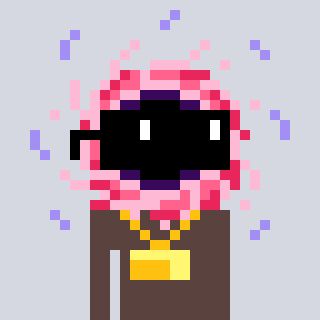
a pixel art character with square black sunglasses, a blackhole-shaped head and a darkbrown-colored body on a cool background